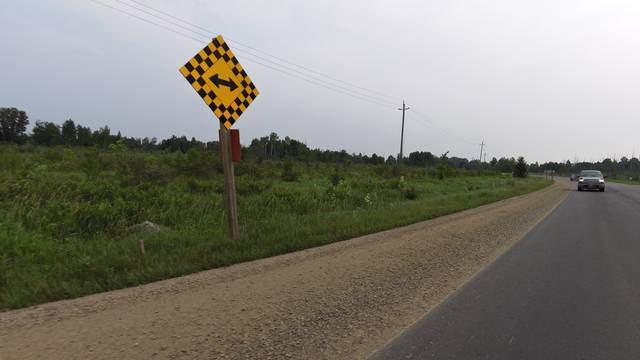
Region: Canada
Coordinates: 45.548, -77.429